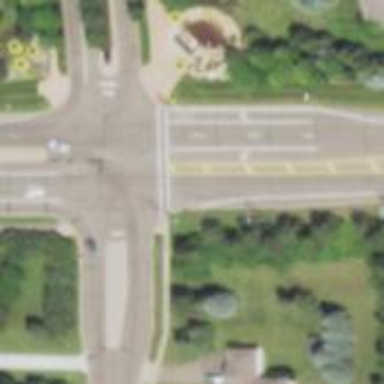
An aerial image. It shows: Controlled crossing on the road.